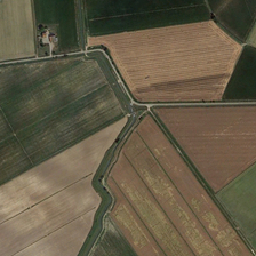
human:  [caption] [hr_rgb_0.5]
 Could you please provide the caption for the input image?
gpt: The bare land is surrounded by large fields of farmland.

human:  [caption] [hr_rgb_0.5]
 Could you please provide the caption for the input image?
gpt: a bare land is surrounded by a vast area of agricultural land.

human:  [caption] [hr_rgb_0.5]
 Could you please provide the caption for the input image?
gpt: Land is surrounded by vast farmland.

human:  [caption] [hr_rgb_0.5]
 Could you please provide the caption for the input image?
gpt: Bare land surrounds a large area of farmland.

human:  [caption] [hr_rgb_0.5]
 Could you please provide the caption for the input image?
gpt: A NUA land is surrounded by a large area of agricultural land.